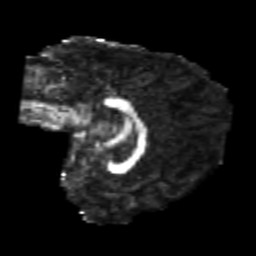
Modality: FA
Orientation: sagittal
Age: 21
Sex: female
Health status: healthy
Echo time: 0.074 s